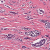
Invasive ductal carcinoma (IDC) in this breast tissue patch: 1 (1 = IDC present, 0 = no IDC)